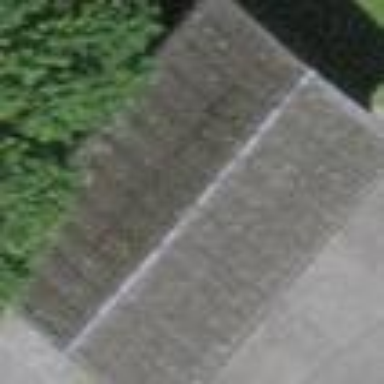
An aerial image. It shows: Garage building.